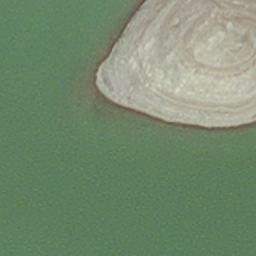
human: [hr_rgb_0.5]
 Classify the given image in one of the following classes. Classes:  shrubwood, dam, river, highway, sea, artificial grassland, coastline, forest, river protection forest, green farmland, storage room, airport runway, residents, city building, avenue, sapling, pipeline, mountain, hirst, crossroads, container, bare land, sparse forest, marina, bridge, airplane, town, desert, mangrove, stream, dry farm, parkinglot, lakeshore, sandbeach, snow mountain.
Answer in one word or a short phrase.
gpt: hirst